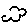
Label: cloud